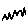
Label: zigzag